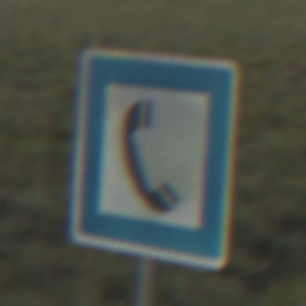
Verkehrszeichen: Fernsprecher
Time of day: Night
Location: Outdoor (Nature)
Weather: Clear
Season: NotSpecified
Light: Natural